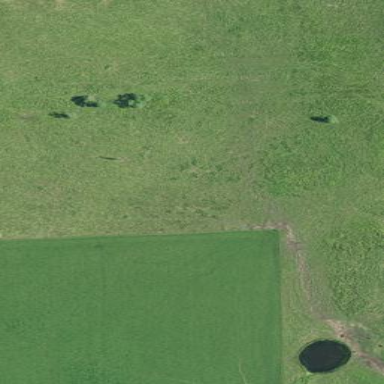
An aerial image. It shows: Beautiful meadow.